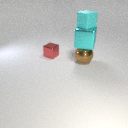
large brown metal sphere to the right of small red metal cube